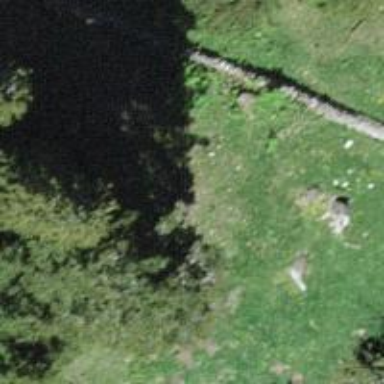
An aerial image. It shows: Needle-leaved tree in natural setting.